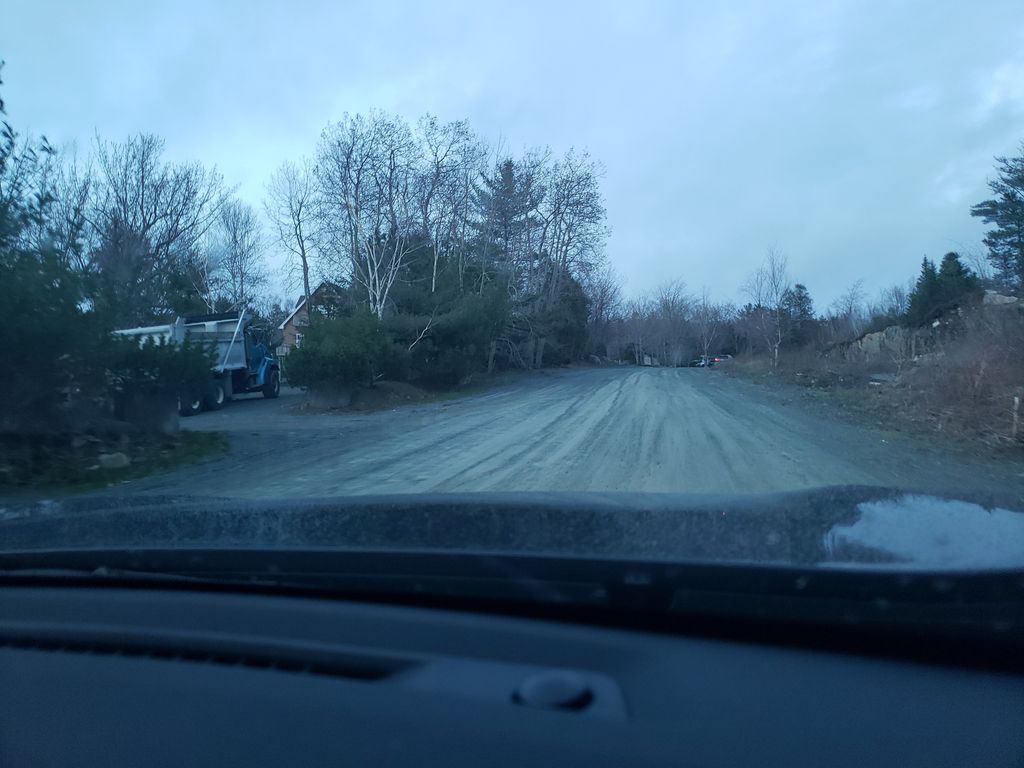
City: halifax